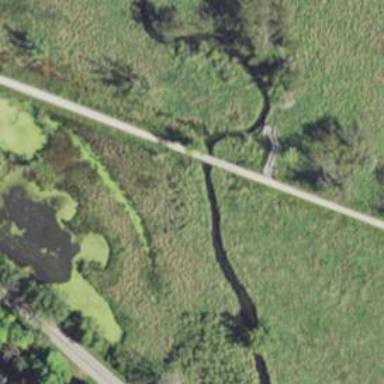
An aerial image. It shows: Abandoned railway bridge over cycleway road.